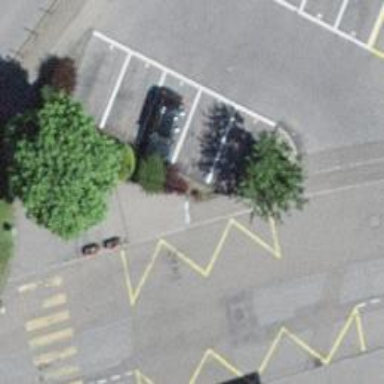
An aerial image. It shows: Bus stop with platform for public transport.